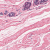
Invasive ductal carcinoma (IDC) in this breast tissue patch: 0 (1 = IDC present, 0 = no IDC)